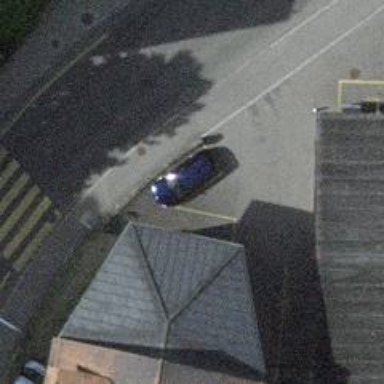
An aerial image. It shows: Car-sharing service available at this location.